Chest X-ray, AP view. Patient: 63 years old, sex F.
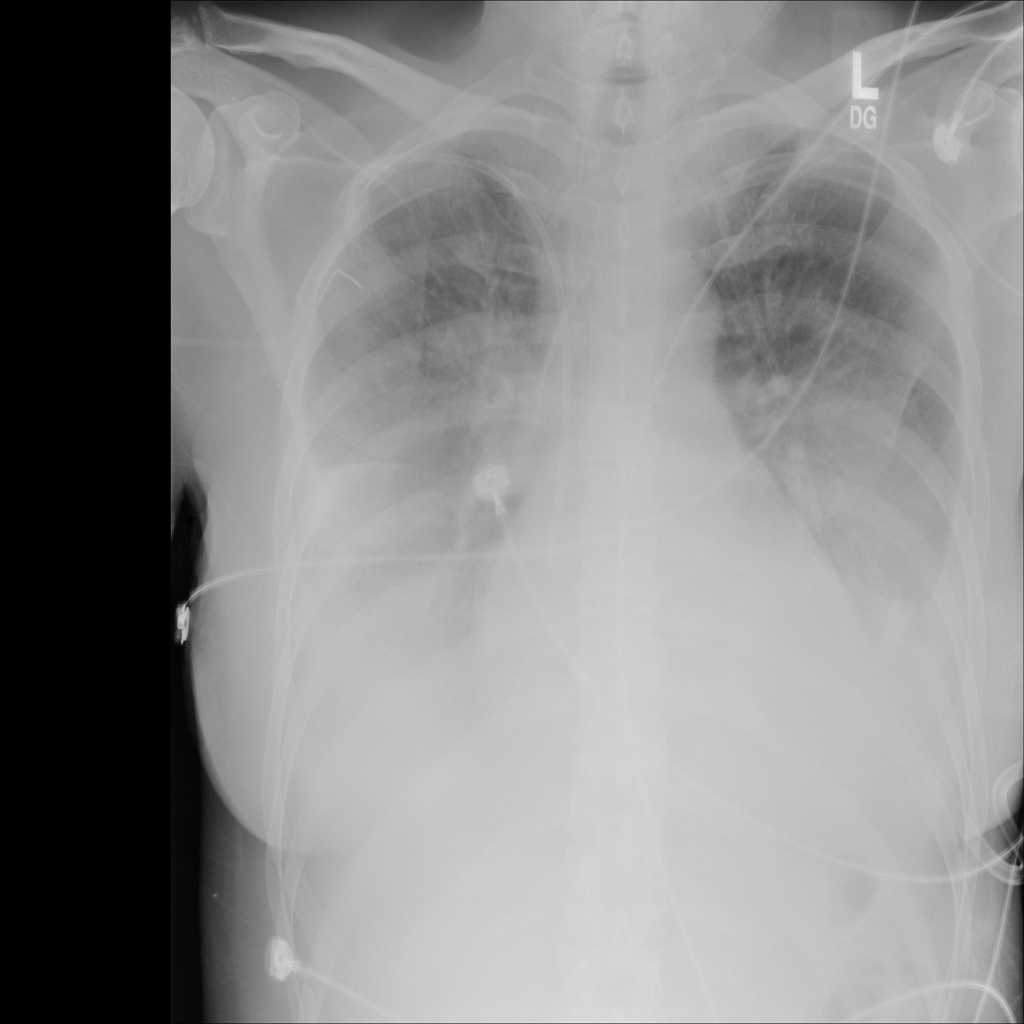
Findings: Atelectasis, Effusion, Infiltration